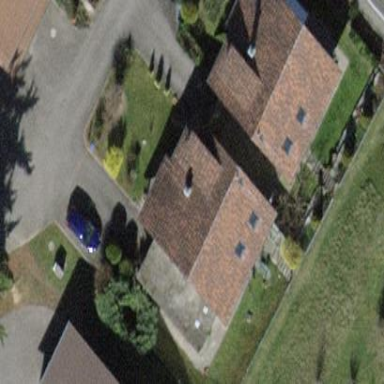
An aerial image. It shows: Semidetached house with gabled roof.